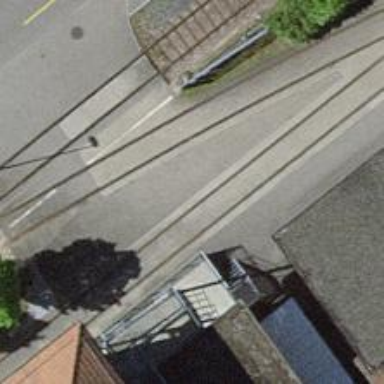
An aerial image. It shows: Single-track railway spur.